Question: I have a shapefile for an area that I would like to get the spectral profile of different materials in the area for example water, roads, or vegetation. Something that looks like this?

What would be the best way to do this?
I have loaded the shapefile in r but not sure how to extract the values from the Landsat raster stack.
'''
'''{r}
landsat<-stack(B1, B2, B3, B4, B5, B6, B7)
roi <- readOGR("roi.shp")
shapes
'''
'''
Thank you in advance
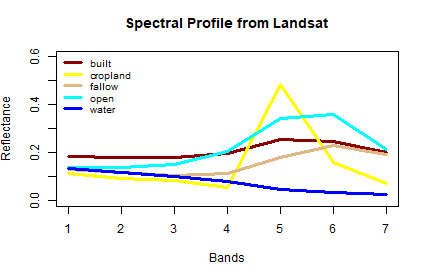
Answer: Use the following code
'''
df = raster::extract(landsat, # raster layer
roi, #shapefile
fun=mean, # what value to extract
df=TRUE) # return a dataframe
'''
Your raster object and roi should have same coordinate system.